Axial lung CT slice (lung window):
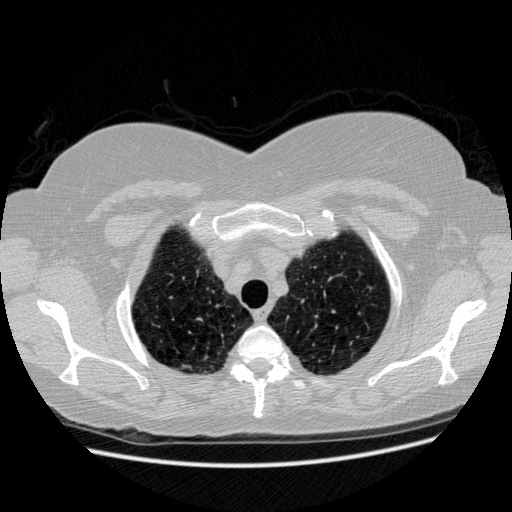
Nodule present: no